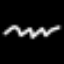
Label: squiggle